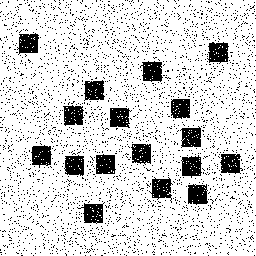
Squares: 17
Triangles: 0
Stars: 0
Total shapes: 17